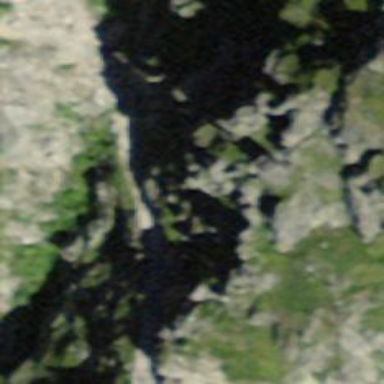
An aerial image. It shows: Cliff in nature.